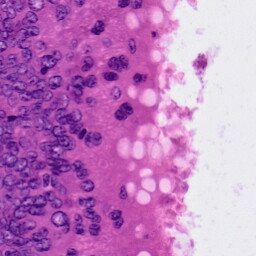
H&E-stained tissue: Colon